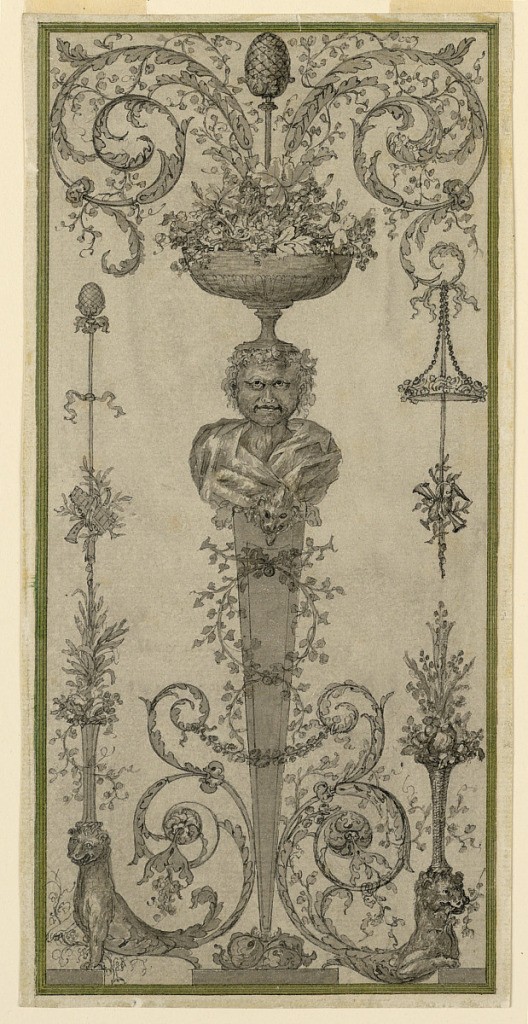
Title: Arabesque Design for a Panel
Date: ca. 1775
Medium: Pen and ink, brush and wash on paper
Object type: drawing
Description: Gaine with the bust of Dionysus supporting a bowl full of bunches of grapes and leaves from which a faun with a thyrsus and two acanthus scrolls rise.  A disk with roses and a trophy are suspended from the scroll at right.  A flower basket standing upon the head of the half-figure of a lion, below.  The left half shows the half-figure of a lion supporting a flower basket over which a thyrsus rises and to which a trophy of pastoral musical instruments is fastened.  Framing strip.